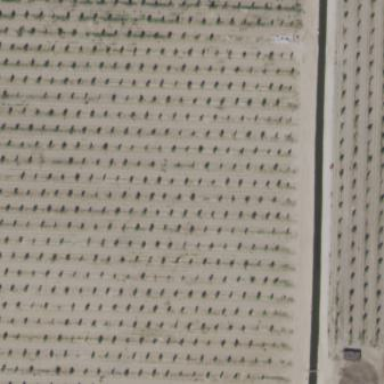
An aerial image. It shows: Vineyard growing grapes.